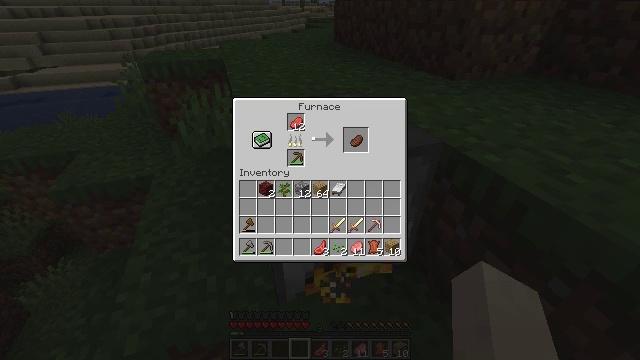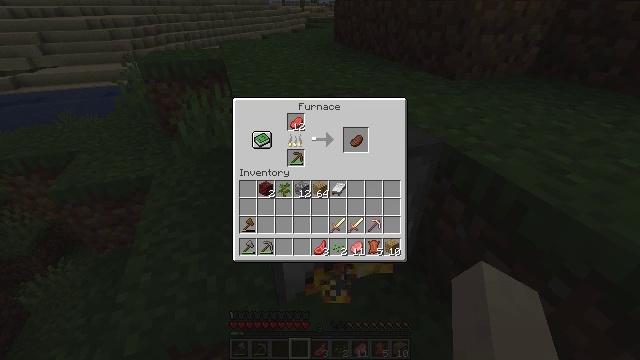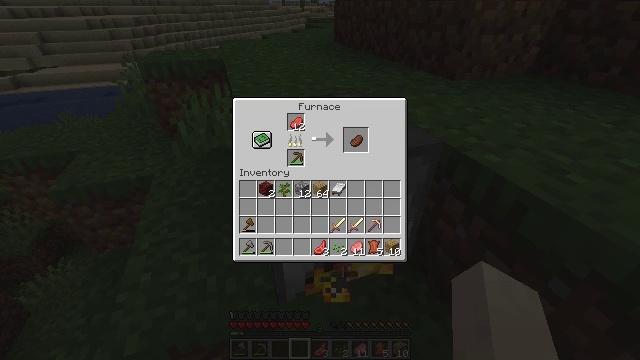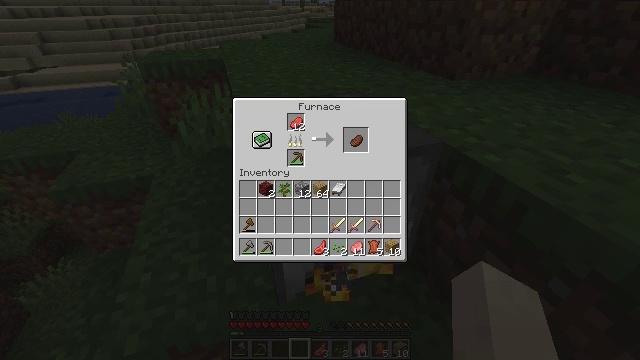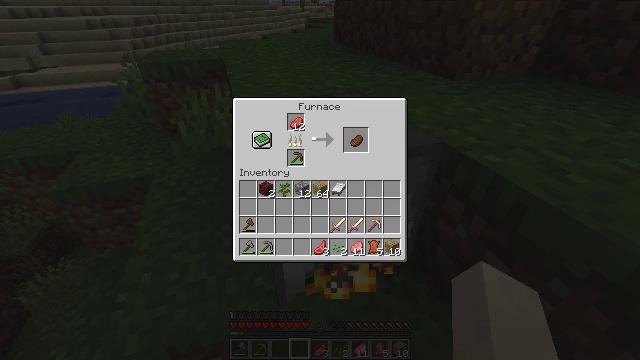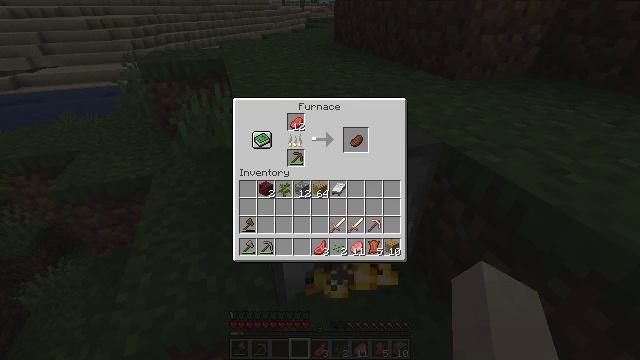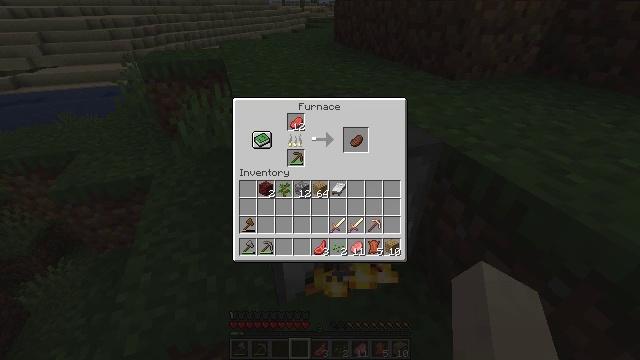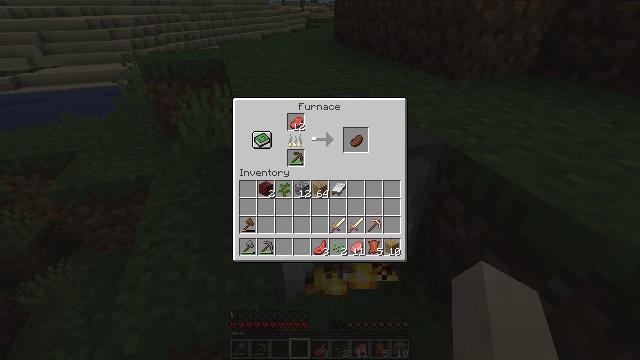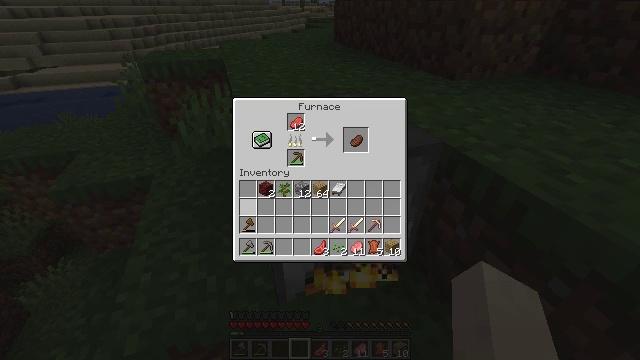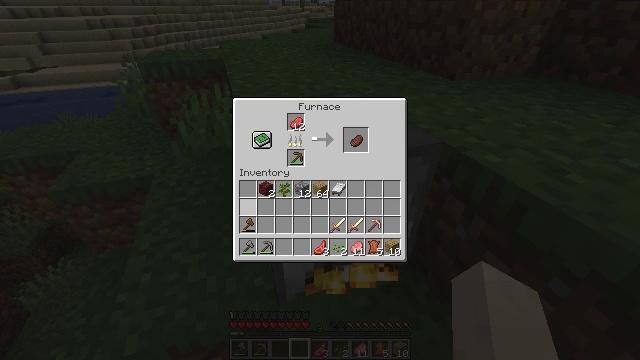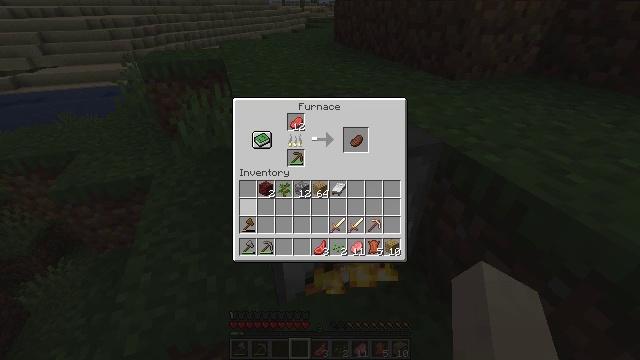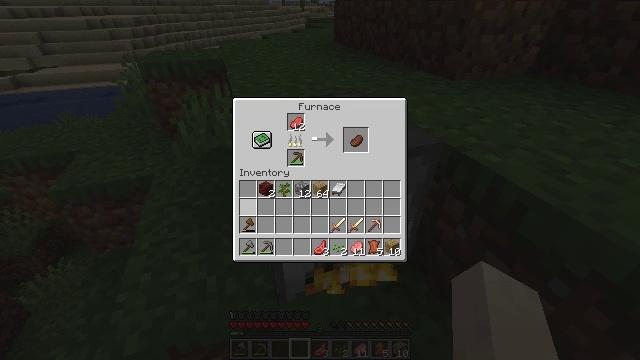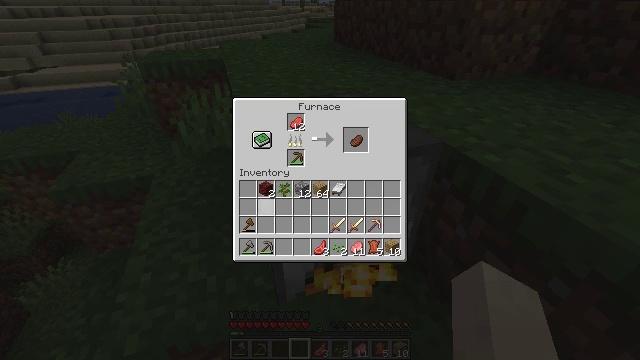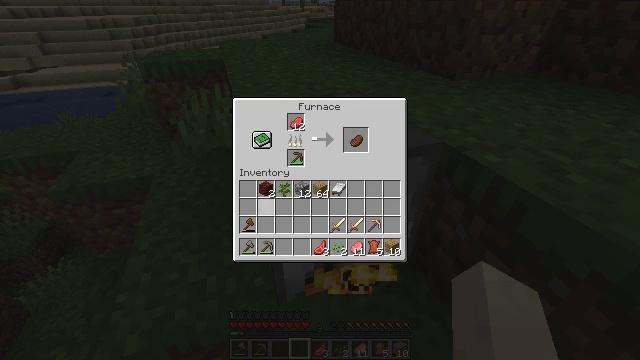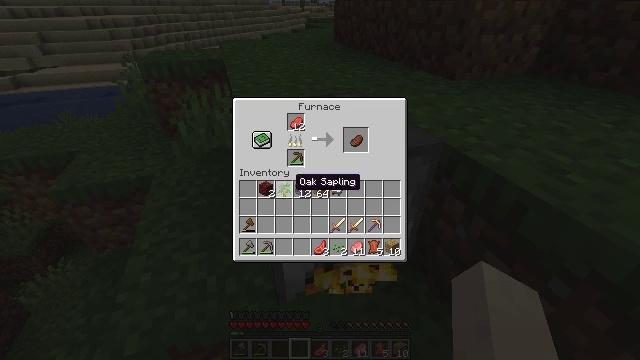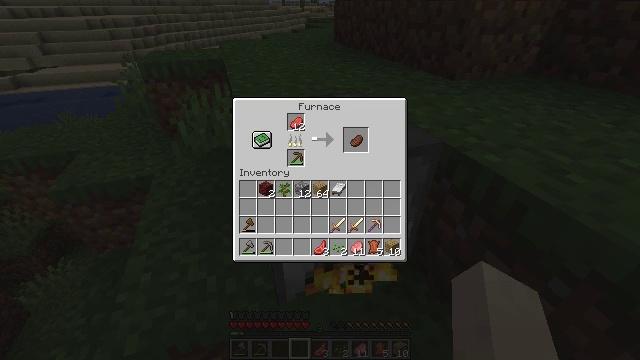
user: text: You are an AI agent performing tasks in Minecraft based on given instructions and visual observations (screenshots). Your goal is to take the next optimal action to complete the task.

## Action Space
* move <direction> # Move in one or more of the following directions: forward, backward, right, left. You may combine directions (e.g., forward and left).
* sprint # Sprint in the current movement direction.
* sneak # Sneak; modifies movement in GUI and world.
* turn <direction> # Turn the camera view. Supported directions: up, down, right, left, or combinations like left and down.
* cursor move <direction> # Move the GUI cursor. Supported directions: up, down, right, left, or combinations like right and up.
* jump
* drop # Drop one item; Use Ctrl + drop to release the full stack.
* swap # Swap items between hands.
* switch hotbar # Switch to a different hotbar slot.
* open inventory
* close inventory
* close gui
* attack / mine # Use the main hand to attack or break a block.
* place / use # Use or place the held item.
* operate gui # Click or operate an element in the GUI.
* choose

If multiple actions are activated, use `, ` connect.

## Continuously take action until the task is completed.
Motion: motion action
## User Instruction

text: Get cooked beef by using the furnace.
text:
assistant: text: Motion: no_op
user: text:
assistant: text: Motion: no_op
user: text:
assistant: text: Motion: no_op
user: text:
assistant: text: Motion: no_op
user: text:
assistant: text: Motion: no_op
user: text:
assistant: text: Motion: no_op
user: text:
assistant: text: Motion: cursor move right
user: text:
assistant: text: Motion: cursor move right
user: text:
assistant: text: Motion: cursor move right
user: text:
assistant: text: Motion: no_op
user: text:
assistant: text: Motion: no_op
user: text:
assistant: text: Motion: no_op
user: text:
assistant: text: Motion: cursor move right
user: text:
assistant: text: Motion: cursor move right and up
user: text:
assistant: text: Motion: cursor move right and up
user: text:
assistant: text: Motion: cursor move right and up
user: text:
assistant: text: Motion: cursor move right and up
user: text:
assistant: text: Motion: cursor move right
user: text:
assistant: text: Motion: no_op
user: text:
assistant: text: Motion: cursor move right
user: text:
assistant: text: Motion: no_op
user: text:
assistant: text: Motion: no_op
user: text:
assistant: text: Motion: operate gui
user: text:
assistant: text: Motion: operate gui
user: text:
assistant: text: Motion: operate gui
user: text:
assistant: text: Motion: cursor move left and down
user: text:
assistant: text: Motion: cursor move left and down
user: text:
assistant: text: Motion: no_op